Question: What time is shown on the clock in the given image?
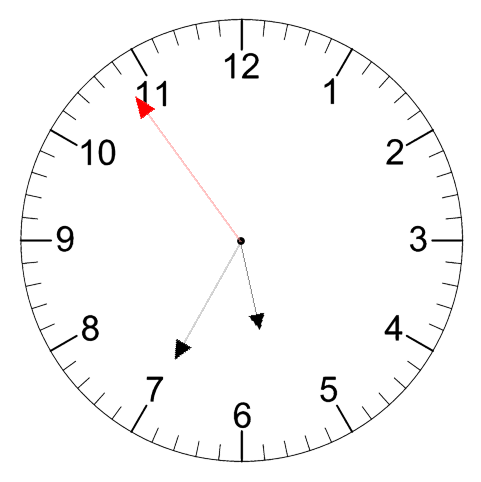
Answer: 05:34:54